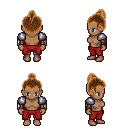
a pixel art fantasy rpg character, female body template, human, dark skin, steel arm armor, red pants, brown short topknot hairstyle, cloth bracers, four views (front, back, left, right), 2x2 character sprite sheet, small pixel art, hard edges, no anti-aliasing